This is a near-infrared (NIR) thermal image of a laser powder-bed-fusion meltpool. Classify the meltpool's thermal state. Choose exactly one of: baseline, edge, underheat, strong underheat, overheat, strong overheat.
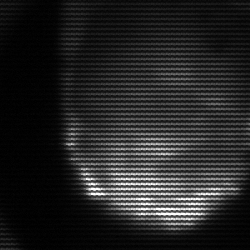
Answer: edge